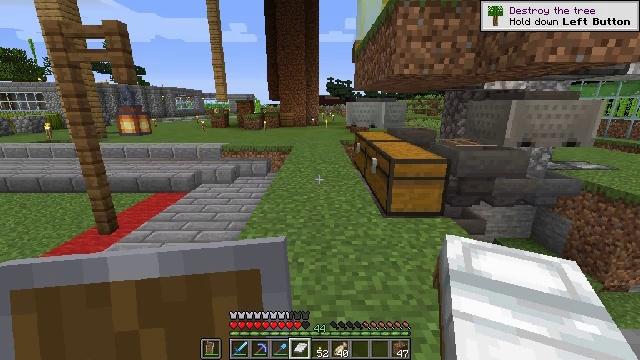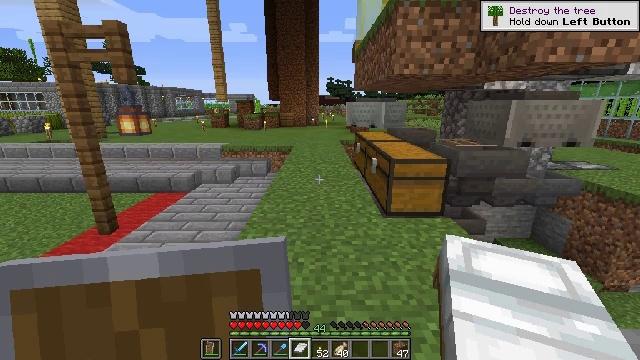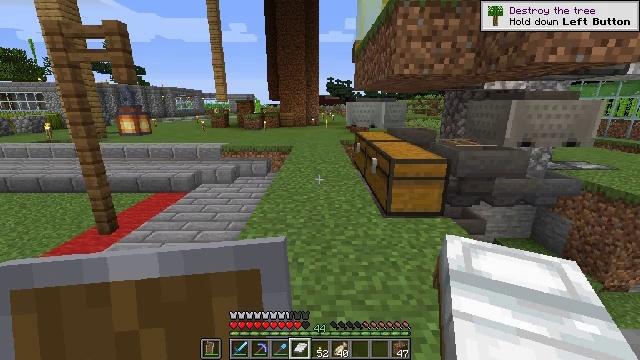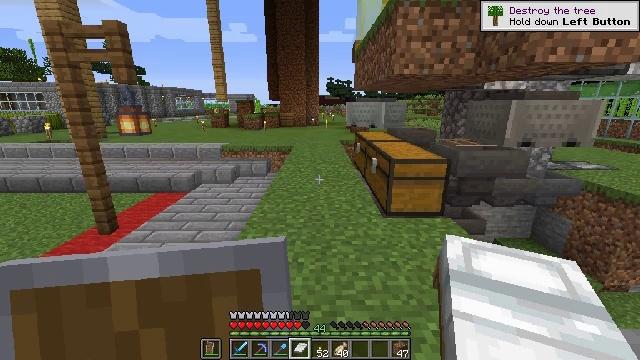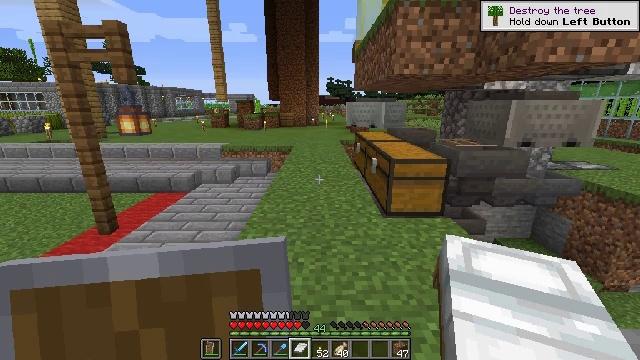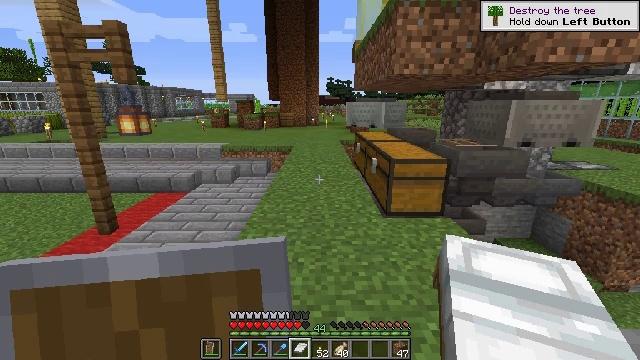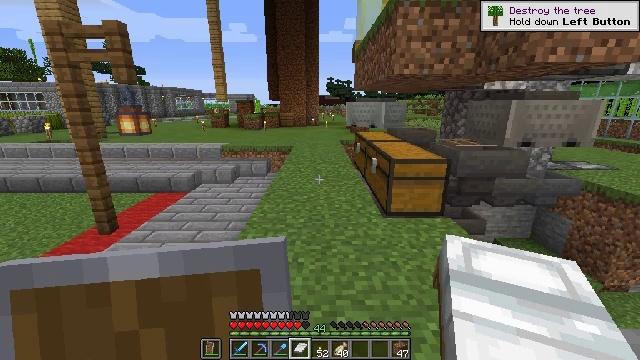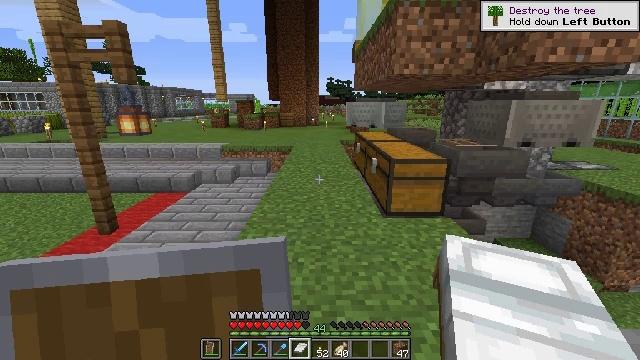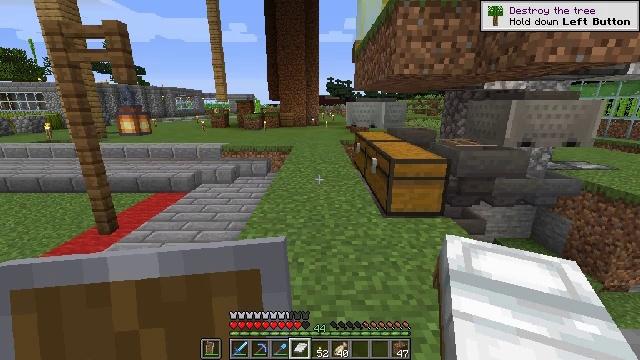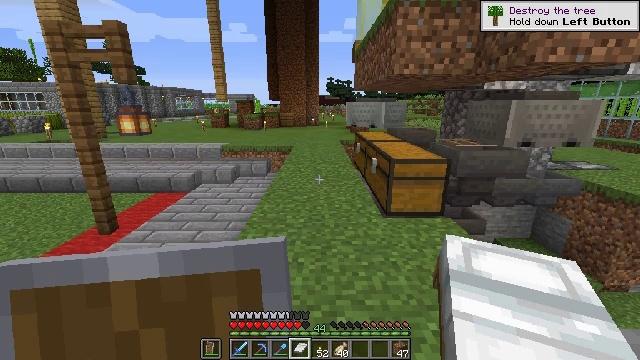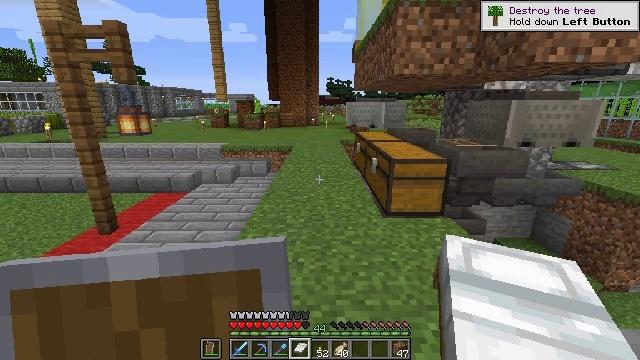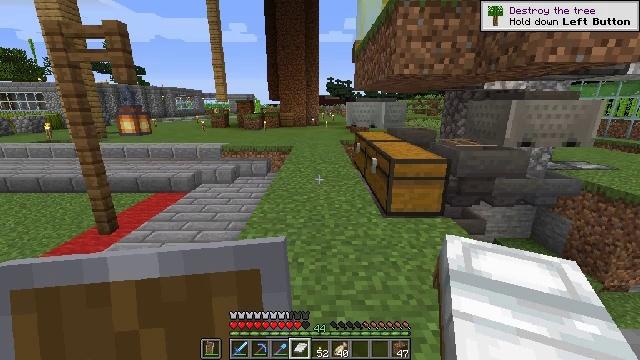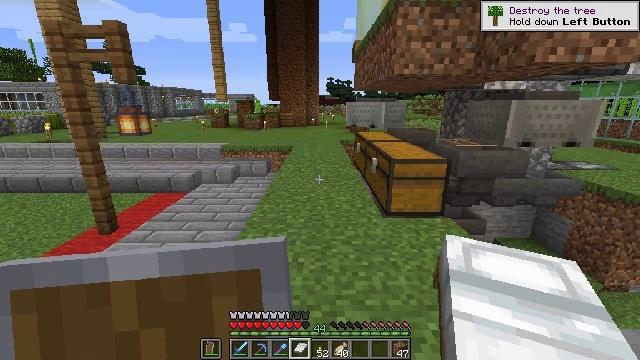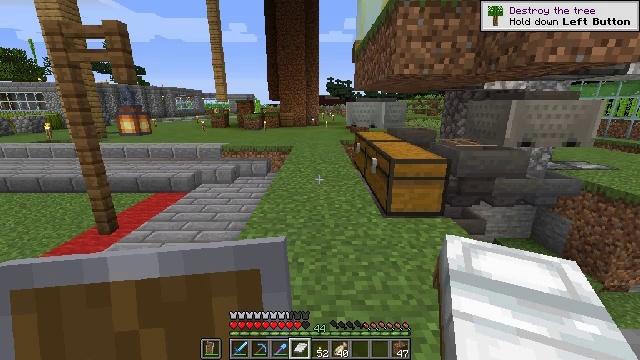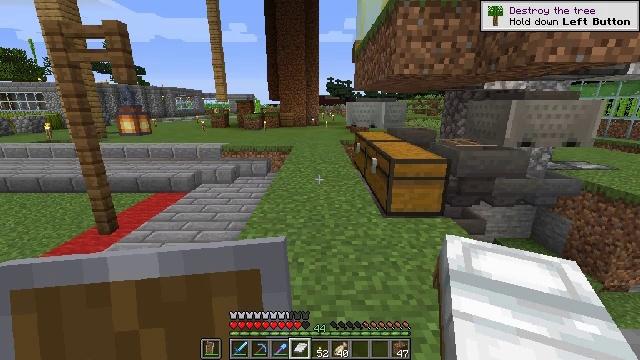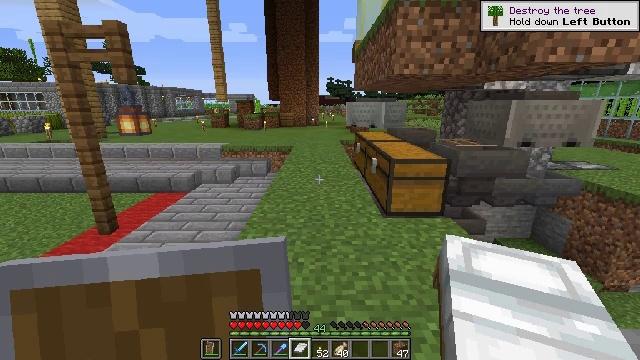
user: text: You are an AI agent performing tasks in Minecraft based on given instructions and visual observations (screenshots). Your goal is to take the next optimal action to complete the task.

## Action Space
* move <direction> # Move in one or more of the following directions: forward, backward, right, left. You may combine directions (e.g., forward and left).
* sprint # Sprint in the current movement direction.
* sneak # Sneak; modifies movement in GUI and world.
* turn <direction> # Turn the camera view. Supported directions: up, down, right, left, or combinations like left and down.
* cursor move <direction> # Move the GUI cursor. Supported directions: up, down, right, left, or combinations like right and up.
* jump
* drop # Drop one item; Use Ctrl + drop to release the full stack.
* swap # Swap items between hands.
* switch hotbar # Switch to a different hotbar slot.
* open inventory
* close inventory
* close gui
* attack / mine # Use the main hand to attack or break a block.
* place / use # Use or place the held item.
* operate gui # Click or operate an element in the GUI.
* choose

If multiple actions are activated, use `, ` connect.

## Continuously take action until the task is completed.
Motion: motion action
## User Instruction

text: Mine the observer block.
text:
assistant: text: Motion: no_op
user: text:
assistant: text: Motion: no_op
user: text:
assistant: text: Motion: no_op
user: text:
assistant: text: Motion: no_op
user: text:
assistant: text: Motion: no_op
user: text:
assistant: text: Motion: no_op
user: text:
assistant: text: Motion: no_op
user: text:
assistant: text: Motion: no_op
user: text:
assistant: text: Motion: no_op
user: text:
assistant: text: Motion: no_op
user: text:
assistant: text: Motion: no_op
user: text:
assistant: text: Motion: no_op
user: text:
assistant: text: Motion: no_op
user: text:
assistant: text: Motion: no_op
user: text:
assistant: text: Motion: no_op
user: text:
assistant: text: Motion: no_op
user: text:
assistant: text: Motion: no_op
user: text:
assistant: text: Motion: no_op
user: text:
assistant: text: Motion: no_op
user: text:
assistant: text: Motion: no_op
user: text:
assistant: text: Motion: no_op
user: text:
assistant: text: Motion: no_op
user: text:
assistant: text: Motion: no_op
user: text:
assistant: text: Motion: no_op
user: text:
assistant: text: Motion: no_op
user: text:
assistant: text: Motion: no_op
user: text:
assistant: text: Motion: no_op
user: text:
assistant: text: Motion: no_op
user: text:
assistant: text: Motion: no_op
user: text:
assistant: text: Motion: no_op